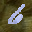
Label: 6